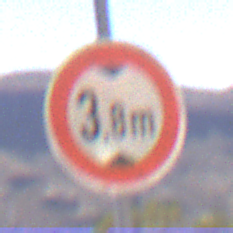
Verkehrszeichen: TatsaechlicheHoehe
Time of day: Midday
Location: Outdoor (Nature)
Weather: Clear
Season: NotSpecified
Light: Natural